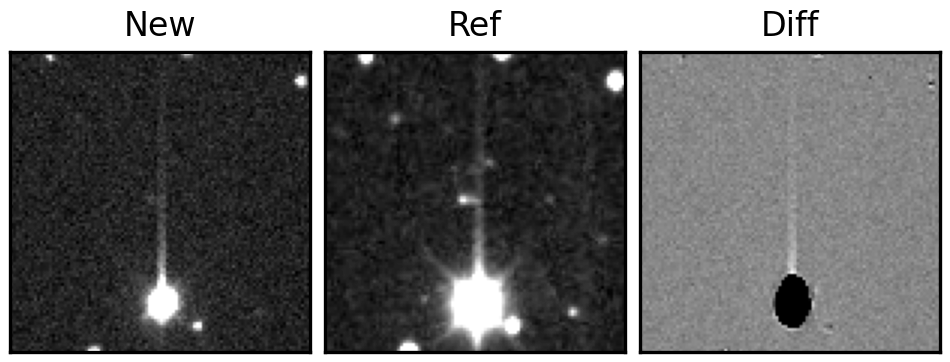
Label: bogus